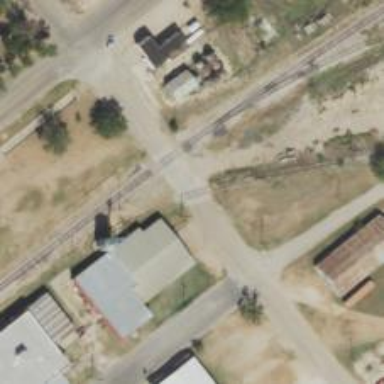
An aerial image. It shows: Level crossing along the railway.